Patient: sex M, age 46
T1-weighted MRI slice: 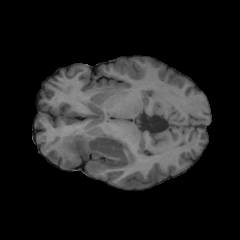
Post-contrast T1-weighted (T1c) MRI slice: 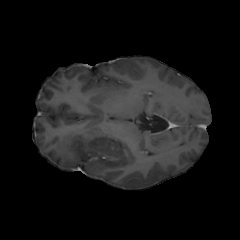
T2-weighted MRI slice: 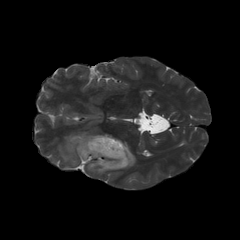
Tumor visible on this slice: yes
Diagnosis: Oligodendroglioma, IDH-mutant, 1p/19q-codeleted
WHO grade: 2